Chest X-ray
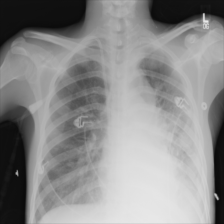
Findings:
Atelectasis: negative
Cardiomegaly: negative
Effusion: negative
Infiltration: negative
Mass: negative
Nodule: negative
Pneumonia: negative
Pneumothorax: negative
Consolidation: negative
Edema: negative
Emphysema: negative
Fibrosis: negative
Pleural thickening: negative
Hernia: negative